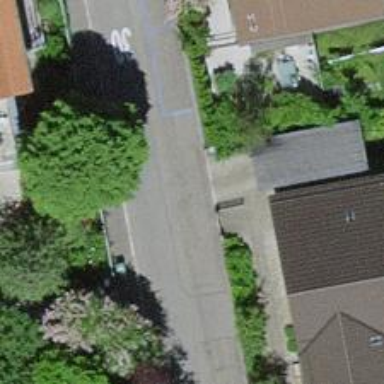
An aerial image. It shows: Residential road with asphalt surface. The right sidewalk also has asphalt surface.